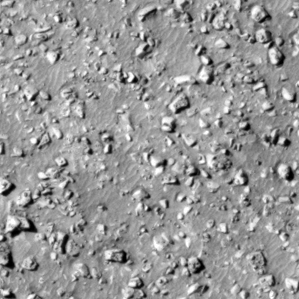
Label: non_frost